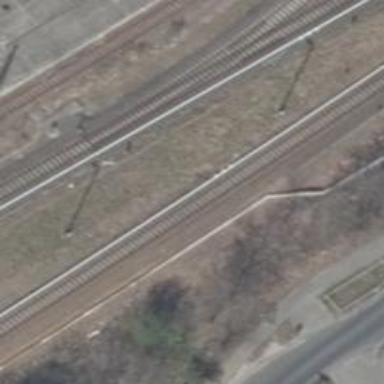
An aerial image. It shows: Electrified light rail railway.